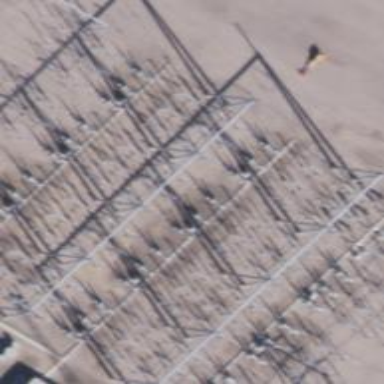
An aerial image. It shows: Switch for power supply.